Interaction volume radius: 10 \u00c5
Interaction volume height: 15 \u00c5
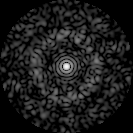
Disorder parameter: 0.7931